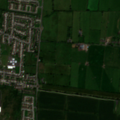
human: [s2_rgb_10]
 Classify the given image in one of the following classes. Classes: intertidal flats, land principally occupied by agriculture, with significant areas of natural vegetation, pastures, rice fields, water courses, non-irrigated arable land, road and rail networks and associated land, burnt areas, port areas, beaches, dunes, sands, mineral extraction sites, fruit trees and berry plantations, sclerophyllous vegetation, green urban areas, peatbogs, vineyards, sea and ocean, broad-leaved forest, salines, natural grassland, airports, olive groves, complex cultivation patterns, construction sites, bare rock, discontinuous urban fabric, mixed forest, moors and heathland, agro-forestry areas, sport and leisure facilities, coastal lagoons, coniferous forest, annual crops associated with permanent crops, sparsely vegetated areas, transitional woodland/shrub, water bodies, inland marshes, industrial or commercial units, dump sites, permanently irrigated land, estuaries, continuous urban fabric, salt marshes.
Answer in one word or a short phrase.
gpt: discontinuous urban fabric, industrial or commercial units, non-irrigated arable land, pastures